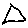
Label: triangle